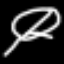
Label: leaf